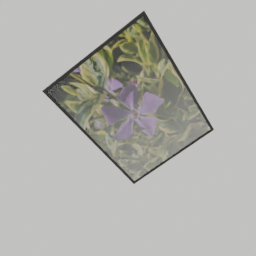
Label: decoration